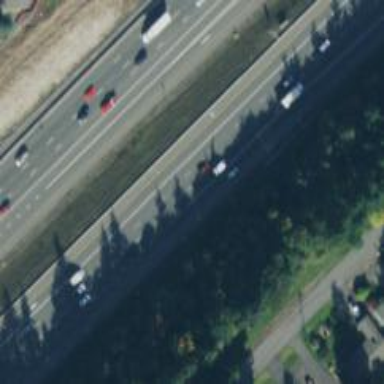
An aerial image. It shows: Motorway junction.